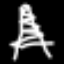
Label: The Eiffel Tower